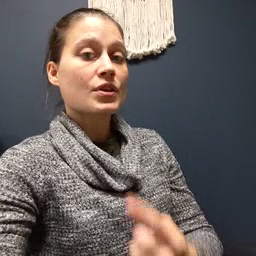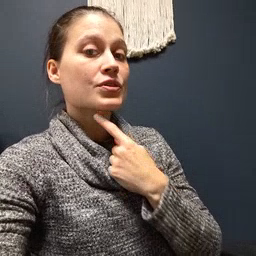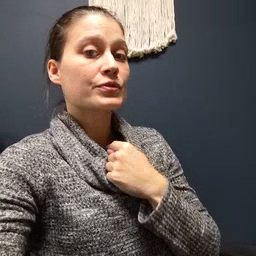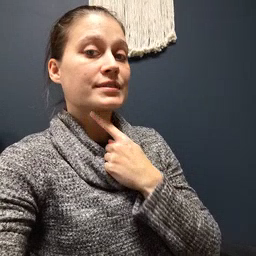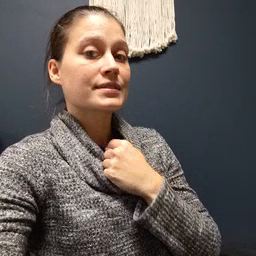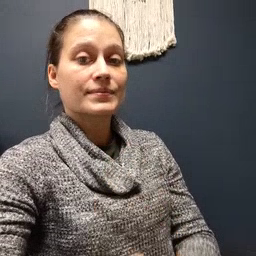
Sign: thirsty